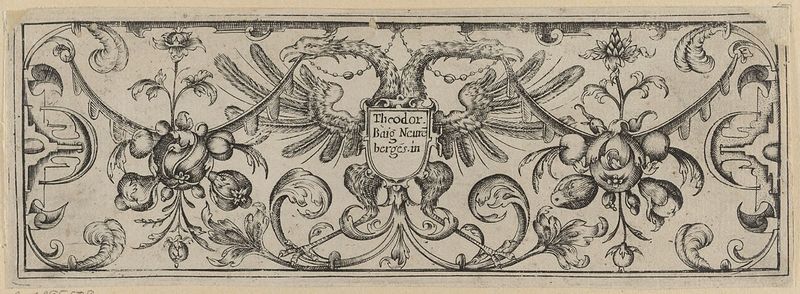
Titel: Titelblatt der Folge der Rankenfriese mit Vögeln und Blumen
Künstler: Theodor Bang
Standort: Hamburg
Institution: Museum für Kunst und Gewerbe Hamburg
Schlagwörter: adler, vogel, blumen, symbol, blüten, federn, gefieder, papier, grafik, graphik, floral, ornamente, fotografie, photographie, druckgraphik, druckgrafik, stich, krallen, schnäbel, girlanden, wappen, laubwerk, blattwerk, kupferstich, doppeladler, theodor, zweiköpfig, zwei köpfe, wappentiere, wappenschild, bandelwerk, gerippt, familienwappen, reproduktionen, blumengewinde, druckerzeugnisse, bleumen, pflanzenornamente, schweifwerk, ornamentstich, vorlageblätter, laubornament, schweifwerkgroteske, früchtebehang